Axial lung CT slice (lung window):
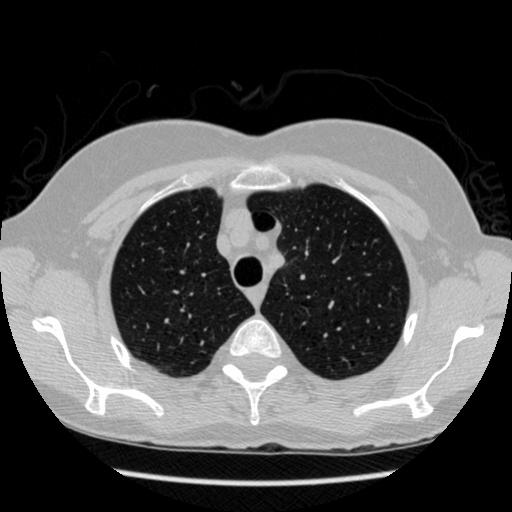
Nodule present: no